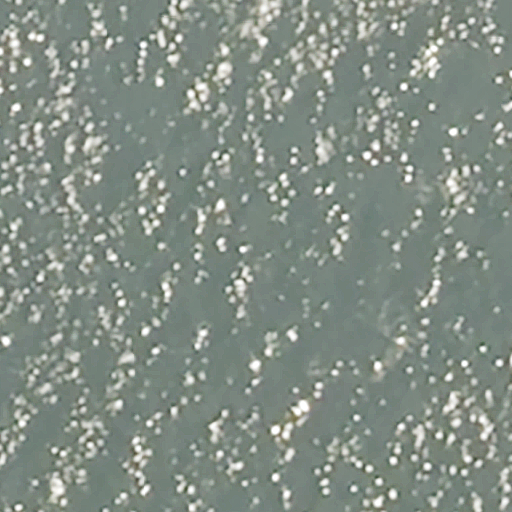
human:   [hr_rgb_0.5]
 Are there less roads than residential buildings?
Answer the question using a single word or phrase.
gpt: no

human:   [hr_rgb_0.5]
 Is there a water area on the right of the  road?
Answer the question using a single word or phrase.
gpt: no

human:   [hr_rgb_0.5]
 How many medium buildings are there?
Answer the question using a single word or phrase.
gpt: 0

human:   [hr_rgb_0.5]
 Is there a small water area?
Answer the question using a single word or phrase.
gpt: no

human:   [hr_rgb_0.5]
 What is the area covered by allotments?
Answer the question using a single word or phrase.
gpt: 0m2

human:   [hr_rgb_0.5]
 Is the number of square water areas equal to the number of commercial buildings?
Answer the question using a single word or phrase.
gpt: yes

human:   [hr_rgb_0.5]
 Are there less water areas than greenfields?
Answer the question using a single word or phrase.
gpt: no

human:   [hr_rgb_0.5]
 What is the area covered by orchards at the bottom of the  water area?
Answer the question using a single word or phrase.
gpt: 0m2

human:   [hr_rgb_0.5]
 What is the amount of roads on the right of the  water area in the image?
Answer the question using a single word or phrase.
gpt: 1

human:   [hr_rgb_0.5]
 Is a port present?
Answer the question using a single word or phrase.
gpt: no

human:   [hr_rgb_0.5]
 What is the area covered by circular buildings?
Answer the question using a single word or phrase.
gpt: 0m2

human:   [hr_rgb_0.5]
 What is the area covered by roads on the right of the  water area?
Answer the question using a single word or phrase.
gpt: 0m2

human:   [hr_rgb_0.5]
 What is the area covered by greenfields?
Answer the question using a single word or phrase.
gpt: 0m2

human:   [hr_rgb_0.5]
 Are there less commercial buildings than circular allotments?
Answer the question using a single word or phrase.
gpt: no

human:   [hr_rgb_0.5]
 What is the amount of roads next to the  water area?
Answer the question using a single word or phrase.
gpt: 1

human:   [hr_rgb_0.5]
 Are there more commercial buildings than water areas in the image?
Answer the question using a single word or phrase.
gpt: no

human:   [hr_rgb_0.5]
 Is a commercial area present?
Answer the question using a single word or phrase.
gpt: no

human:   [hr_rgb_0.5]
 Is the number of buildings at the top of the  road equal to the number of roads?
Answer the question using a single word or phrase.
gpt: no

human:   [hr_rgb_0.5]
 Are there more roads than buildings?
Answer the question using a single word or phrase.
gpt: yes

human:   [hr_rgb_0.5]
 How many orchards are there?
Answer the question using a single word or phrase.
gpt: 0

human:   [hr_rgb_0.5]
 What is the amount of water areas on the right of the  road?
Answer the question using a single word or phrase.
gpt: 0

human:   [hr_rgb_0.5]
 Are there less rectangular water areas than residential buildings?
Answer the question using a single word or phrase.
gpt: no

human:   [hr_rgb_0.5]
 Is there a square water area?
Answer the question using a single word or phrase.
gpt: no

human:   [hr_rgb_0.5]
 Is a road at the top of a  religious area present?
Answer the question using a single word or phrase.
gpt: no

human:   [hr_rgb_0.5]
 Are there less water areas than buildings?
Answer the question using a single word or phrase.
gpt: no

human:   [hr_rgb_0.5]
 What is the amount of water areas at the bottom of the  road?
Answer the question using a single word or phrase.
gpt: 0

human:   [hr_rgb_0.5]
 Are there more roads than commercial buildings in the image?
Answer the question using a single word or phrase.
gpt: yes

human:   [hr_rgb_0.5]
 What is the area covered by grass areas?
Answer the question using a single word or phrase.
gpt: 0m2

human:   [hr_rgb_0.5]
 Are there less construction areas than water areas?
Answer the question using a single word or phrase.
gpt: yes

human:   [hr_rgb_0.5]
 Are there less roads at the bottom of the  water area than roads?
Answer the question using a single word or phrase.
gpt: yes

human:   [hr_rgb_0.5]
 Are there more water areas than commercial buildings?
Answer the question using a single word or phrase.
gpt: yes

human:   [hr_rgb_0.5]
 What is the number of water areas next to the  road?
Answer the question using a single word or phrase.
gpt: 1

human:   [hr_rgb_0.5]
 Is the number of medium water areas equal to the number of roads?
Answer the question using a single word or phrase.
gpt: no

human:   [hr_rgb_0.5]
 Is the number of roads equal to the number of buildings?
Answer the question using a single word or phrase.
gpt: no

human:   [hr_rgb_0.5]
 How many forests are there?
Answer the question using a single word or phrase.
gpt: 0

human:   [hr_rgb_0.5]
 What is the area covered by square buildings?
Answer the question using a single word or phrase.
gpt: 0m2